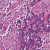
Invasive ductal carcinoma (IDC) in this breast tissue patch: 0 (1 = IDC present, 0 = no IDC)